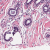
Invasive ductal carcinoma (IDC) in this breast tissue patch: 0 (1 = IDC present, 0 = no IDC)